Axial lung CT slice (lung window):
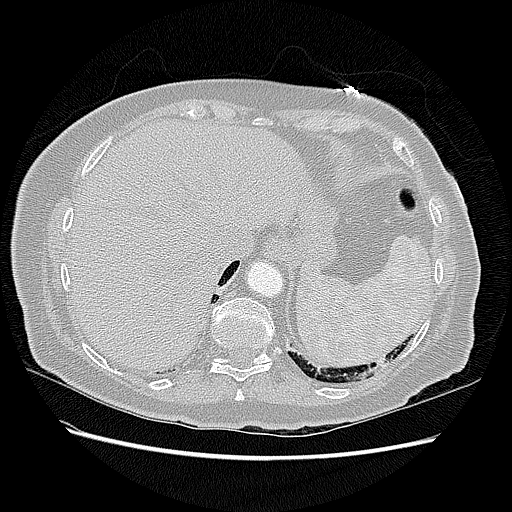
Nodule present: no